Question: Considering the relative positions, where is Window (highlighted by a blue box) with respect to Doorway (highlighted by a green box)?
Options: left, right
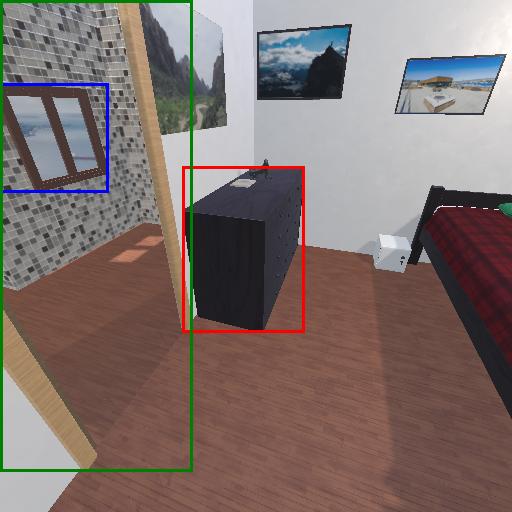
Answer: left